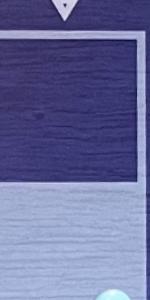
Label: Empty